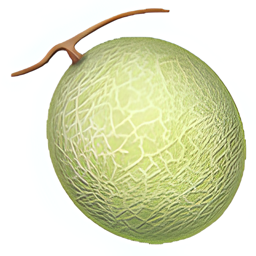
Name: melon
Emoji: 🍈
Group: Food & Drink
Sub-group: food-fruit